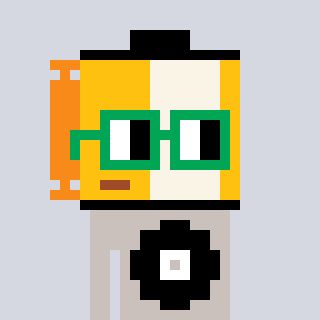
a pixel art character with square green glasses, a film roll-shaped head and a foggrey-colored body on a cool background